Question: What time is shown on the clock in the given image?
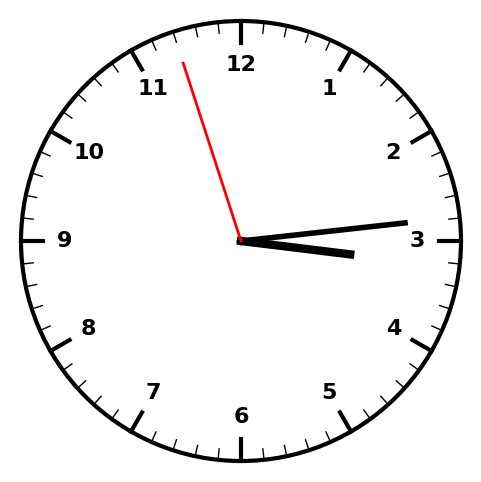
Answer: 03:13:57